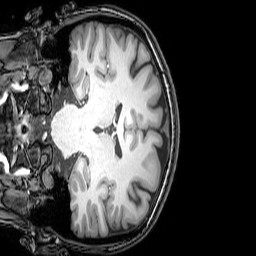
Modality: T1w
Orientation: coronal
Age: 25
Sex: female
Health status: healthy
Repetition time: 0.081 s
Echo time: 0.037 s